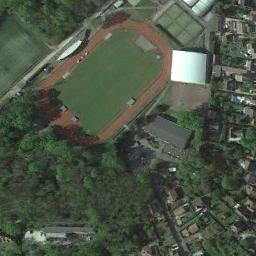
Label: ground_track_field